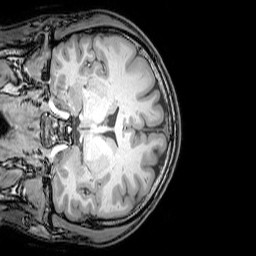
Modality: T1w
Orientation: coronal
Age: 22
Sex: male
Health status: healthy
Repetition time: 0.081 s
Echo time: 0.037 s